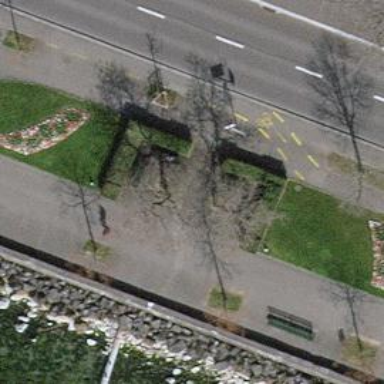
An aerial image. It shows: Bench.